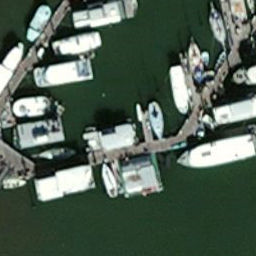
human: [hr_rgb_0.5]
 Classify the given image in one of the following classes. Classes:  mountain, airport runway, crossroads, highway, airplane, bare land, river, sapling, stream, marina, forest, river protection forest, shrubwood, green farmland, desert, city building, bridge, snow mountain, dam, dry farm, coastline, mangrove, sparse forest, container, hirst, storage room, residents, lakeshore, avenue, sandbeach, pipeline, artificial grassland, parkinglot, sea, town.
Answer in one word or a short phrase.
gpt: marina